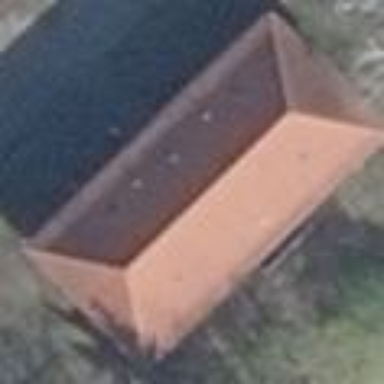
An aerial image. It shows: Residential building with red hipped roof.